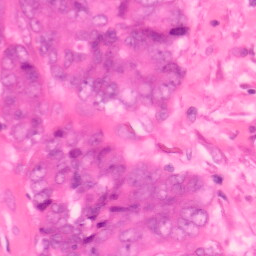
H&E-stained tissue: Colon